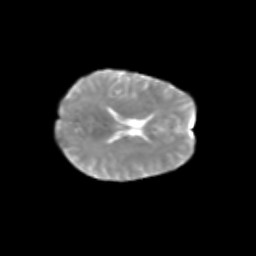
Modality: T2w
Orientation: axial
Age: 38
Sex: female
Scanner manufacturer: siemens
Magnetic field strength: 3 T
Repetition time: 1.8 s
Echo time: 0.07 s